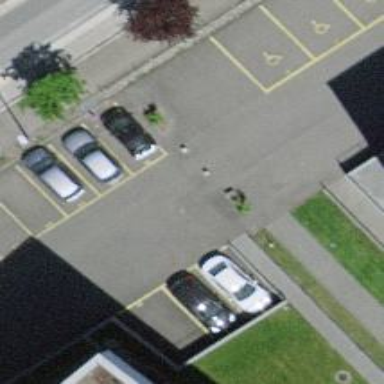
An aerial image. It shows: Bollard.